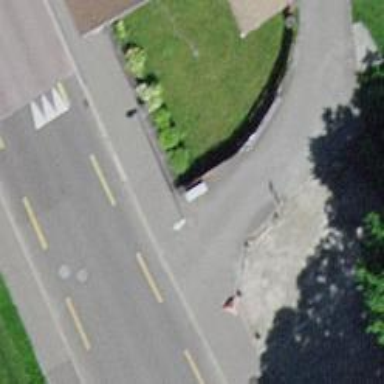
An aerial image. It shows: Bump gate barrier.